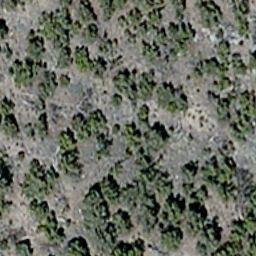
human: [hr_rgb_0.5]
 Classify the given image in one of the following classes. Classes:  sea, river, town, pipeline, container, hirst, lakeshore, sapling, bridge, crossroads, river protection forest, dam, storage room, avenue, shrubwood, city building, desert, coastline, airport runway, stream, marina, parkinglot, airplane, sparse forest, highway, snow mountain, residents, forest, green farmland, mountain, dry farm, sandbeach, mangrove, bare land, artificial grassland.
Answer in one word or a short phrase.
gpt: sparse forest